Current action and preconditions to check: path_clear

Your task: For each precondition in the list above, predict whether it will hold at this action.

Consider the current scene as observed from the mobile robot's camera, and analyze the predicted future states of all dynamic agents (e.g., people, animals, vehicles, or any moving entities) within the NEXT SECOND.

IMPORTANT: Only answer "very likely" if you are absolutely certain—based on strong, clear evidence—that a dynamic agent will violate the precondition in the predicted future state. Do NOT answer "very likely" for unlikely, ambiguous, or low-probability risks.

Ask yourself for each precondition: Is there a high probability, with clear and convincing evidence, that the predicted future states of any dynamic agent will interfere with the predicted future state of the currently executing action within the NEXT SECOND, causing that precondition to fail?

Assess the risk level based on these predictions. Use "likely" or "very likely" if motions create a clear risk of interference.

Use "neutral" or "improbable" if agents are nearby but their predicted paths are clearly diverging or non-conflicting.

Failure Risk Categories: "very improbable", "improbable", "neutral", "likely", "very likely"

Answer Format: Output ONLY the probability_of_failure value from these categories: "very improbable", "improbable", "neutral", "likely", "very likely"

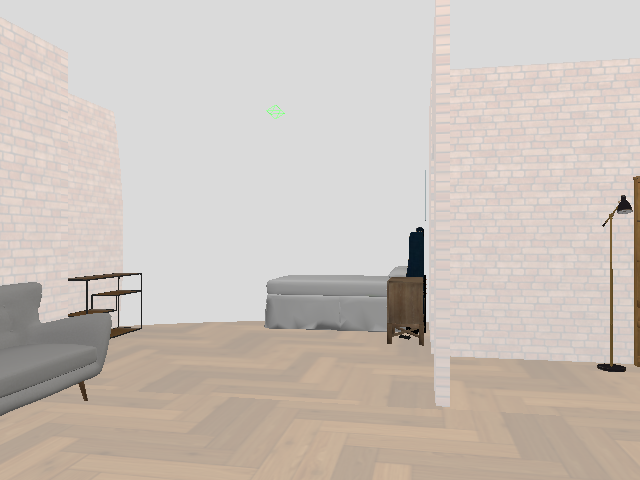

Answer: very improbable